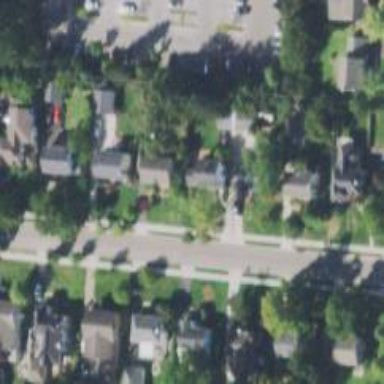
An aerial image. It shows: Residential driveway.